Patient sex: M
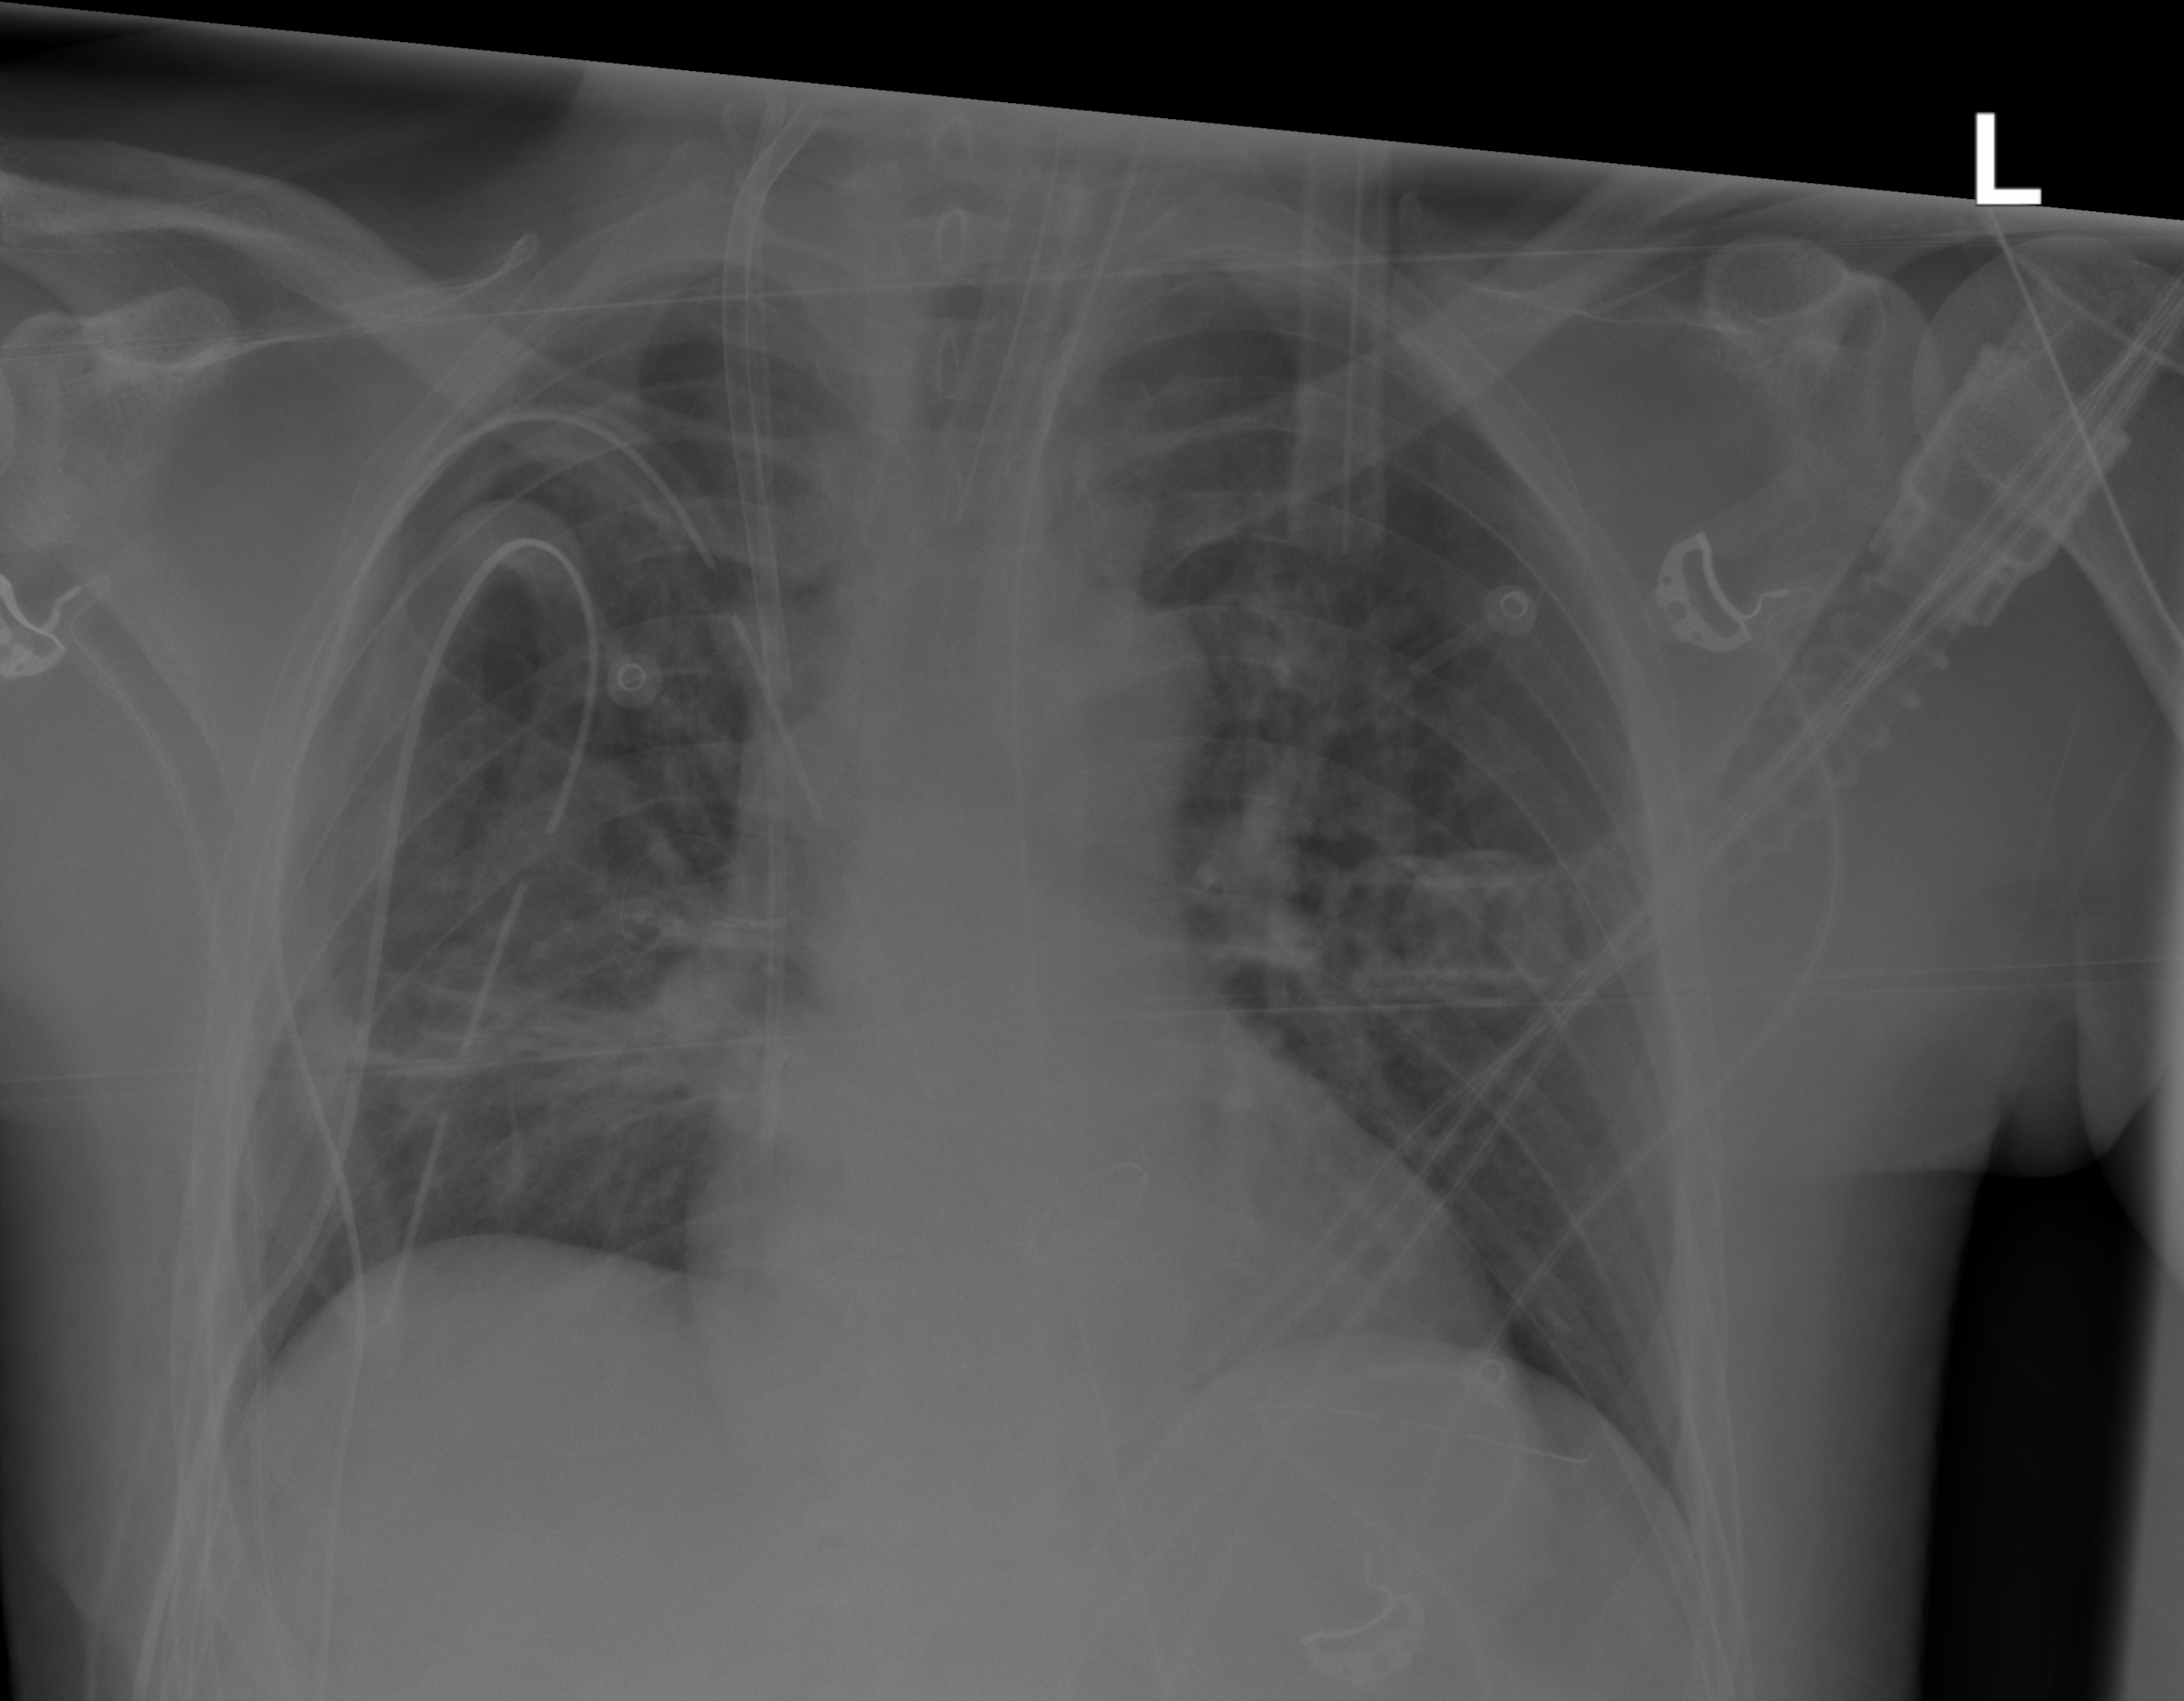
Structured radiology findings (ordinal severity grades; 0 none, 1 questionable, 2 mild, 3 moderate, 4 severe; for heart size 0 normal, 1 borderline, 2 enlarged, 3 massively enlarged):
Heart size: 0
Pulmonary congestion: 0
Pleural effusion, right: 0
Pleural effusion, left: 0
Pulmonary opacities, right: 1
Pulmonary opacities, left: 0
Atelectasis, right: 2
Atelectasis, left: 0